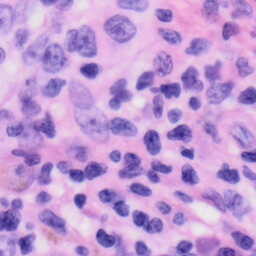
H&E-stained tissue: Skin